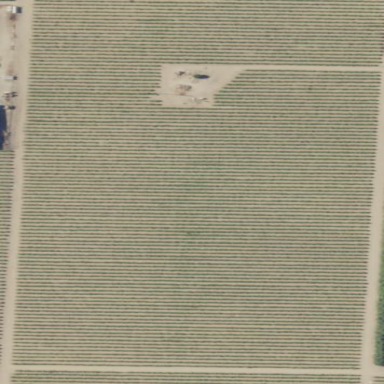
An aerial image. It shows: Beautiful vineyard in the countryside.